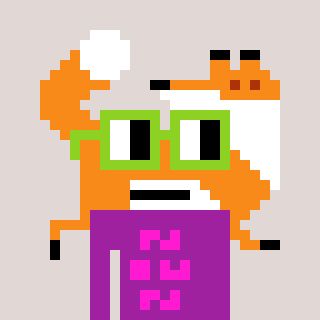
a pixel art character with square light green glasses, a fox-shaped head and a magenta-colored body on a warm background